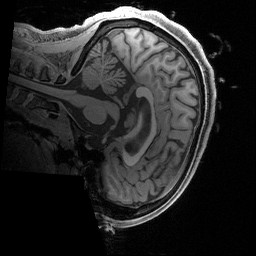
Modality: T1w
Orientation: sagittal
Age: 20
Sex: female
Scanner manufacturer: siemens
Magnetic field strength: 3 T
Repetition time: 2.4 s
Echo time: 0.00215 s